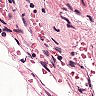
Metastatic tissue present: no